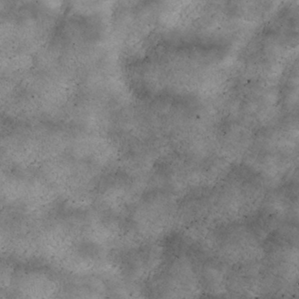
Label: non_frost